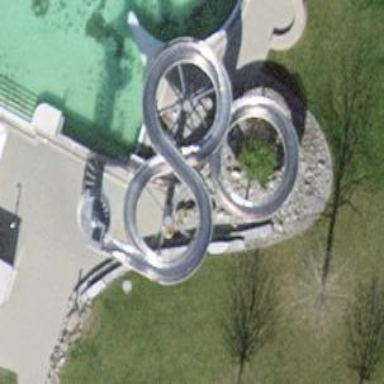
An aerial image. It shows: Water slide attraction.